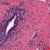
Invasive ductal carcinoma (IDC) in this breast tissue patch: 0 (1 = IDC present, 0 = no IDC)